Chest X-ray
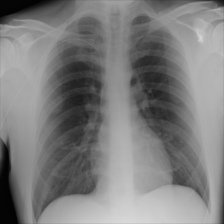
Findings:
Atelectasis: negative
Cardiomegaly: negative
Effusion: negative
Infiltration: negative
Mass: negative
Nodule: negative
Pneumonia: negative
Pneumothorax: negative
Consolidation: negative
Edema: negative
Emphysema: negative
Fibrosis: negative
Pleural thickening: negative
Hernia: negative